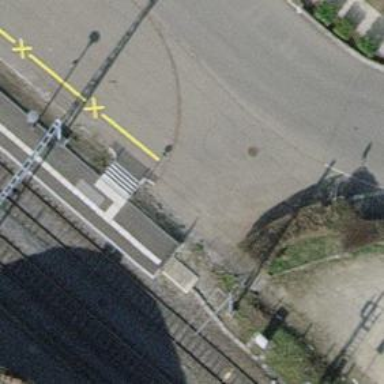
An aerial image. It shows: Set of steps on the road.